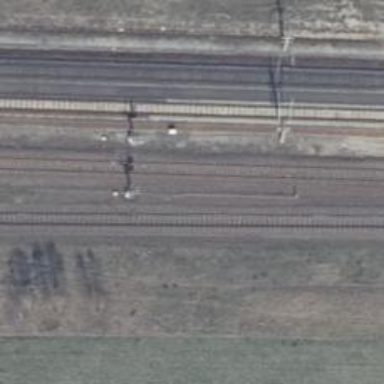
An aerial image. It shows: Railway signal.